Question: I want to modify the Share workflow details page ('/share/page/workflow-details?workflowId=activiti$XXXXX'). Specifically, I want to replace the column 'Type' in the history tables with another one that will show the task title (adding it as a new column is a good solution too). I'm working with Alfresco Community 4.0e.
I read this wiki article <URL>, but that is not the part of the page I need to change.
Any ideas, please?
You can see the columns I want to modify in this picture (see red squares):

For example, where it shows these values (task type):
'''
Review
Workflow Task
'''
...I want to print this (task name/title):
'''
Quality Documents Review
Quality Documents Edition
'''
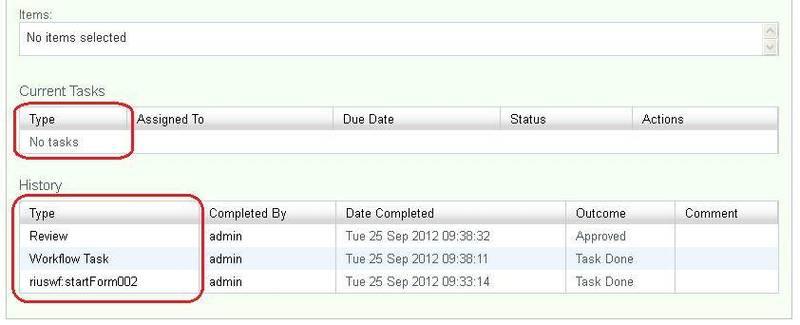
Answer: - To add new column or modify shown data, you should modify
'currentTasksColumnDefinitions' and 'historyColumnDefinitions' in
i.e, 'apache-tomcat\webapps\share\components\workflow\workflow-form.js'.- To modify existing task title, you need to modify only in property
file namely in 'apache-tomcat\webappslfresco\WEB-INF\classeslfresco\workflow\workflow-messages.properties'